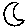
Label: moon